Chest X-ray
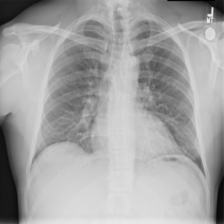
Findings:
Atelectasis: negative
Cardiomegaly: negative
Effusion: negative
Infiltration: negative
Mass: negative
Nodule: negative
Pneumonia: negative
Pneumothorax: negative
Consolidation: negative
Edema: negative
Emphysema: negative
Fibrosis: negative
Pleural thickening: negative
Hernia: negative